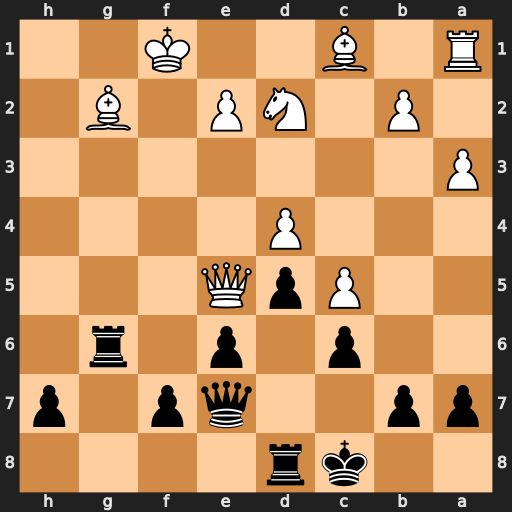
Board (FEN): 2kr4/pp2qp1p/2p1p1r1/2PpQ3/3P4/P7/1P1NP1B1/R1B2K2
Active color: b
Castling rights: -
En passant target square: -
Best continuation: Rdg8 Nf3 f6 Qh5 Rxg2